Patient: sex M, age 31
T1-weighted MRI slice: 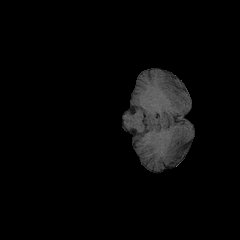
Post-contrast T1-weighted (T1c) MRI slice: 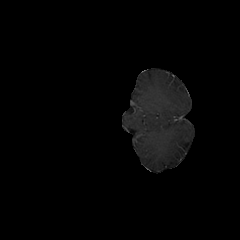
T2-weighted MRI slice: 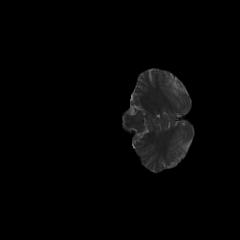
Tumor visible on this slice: no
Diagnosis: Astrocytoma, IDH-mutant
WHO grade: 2